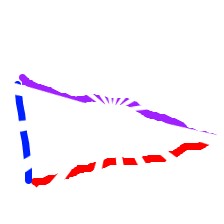
Shape: triangle